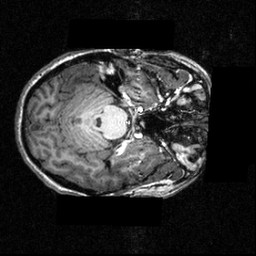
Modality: T1w
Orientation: axial
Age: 20
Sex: female
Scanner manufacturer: siemens
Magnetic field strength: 3.951 T
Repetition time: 1.5 s
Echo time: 0.00335 s